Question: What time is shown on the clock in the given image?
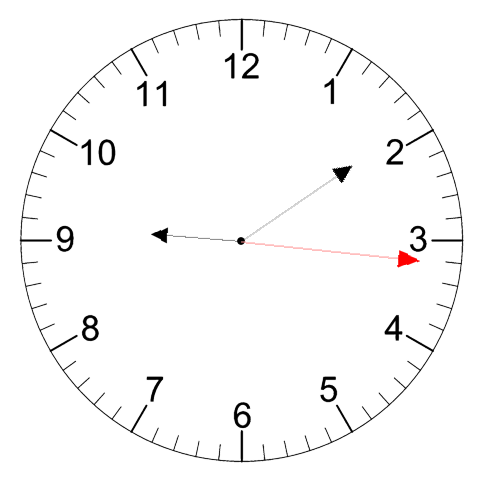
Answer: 09:09:16